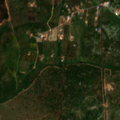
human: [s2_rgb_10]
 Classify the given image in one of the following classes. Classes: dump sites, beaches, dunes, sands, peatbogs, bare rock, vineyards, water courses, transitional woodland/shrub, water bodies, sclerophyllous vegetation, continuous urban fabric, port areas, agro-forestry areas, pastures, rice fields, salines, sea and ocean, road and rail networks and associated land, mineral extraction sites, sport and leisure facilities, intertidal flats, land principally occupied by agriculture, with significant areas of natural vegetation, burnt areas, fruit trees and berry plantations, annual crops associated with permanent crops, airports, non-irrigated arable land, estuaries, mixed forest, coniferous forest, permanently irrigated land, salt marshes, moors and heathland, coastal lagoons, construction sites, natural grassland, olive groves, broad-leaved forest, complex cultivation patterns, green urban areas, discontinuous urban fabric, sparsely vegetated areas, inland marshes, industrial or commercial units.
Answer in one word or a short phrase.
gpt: continuous urban fabric